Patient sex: M
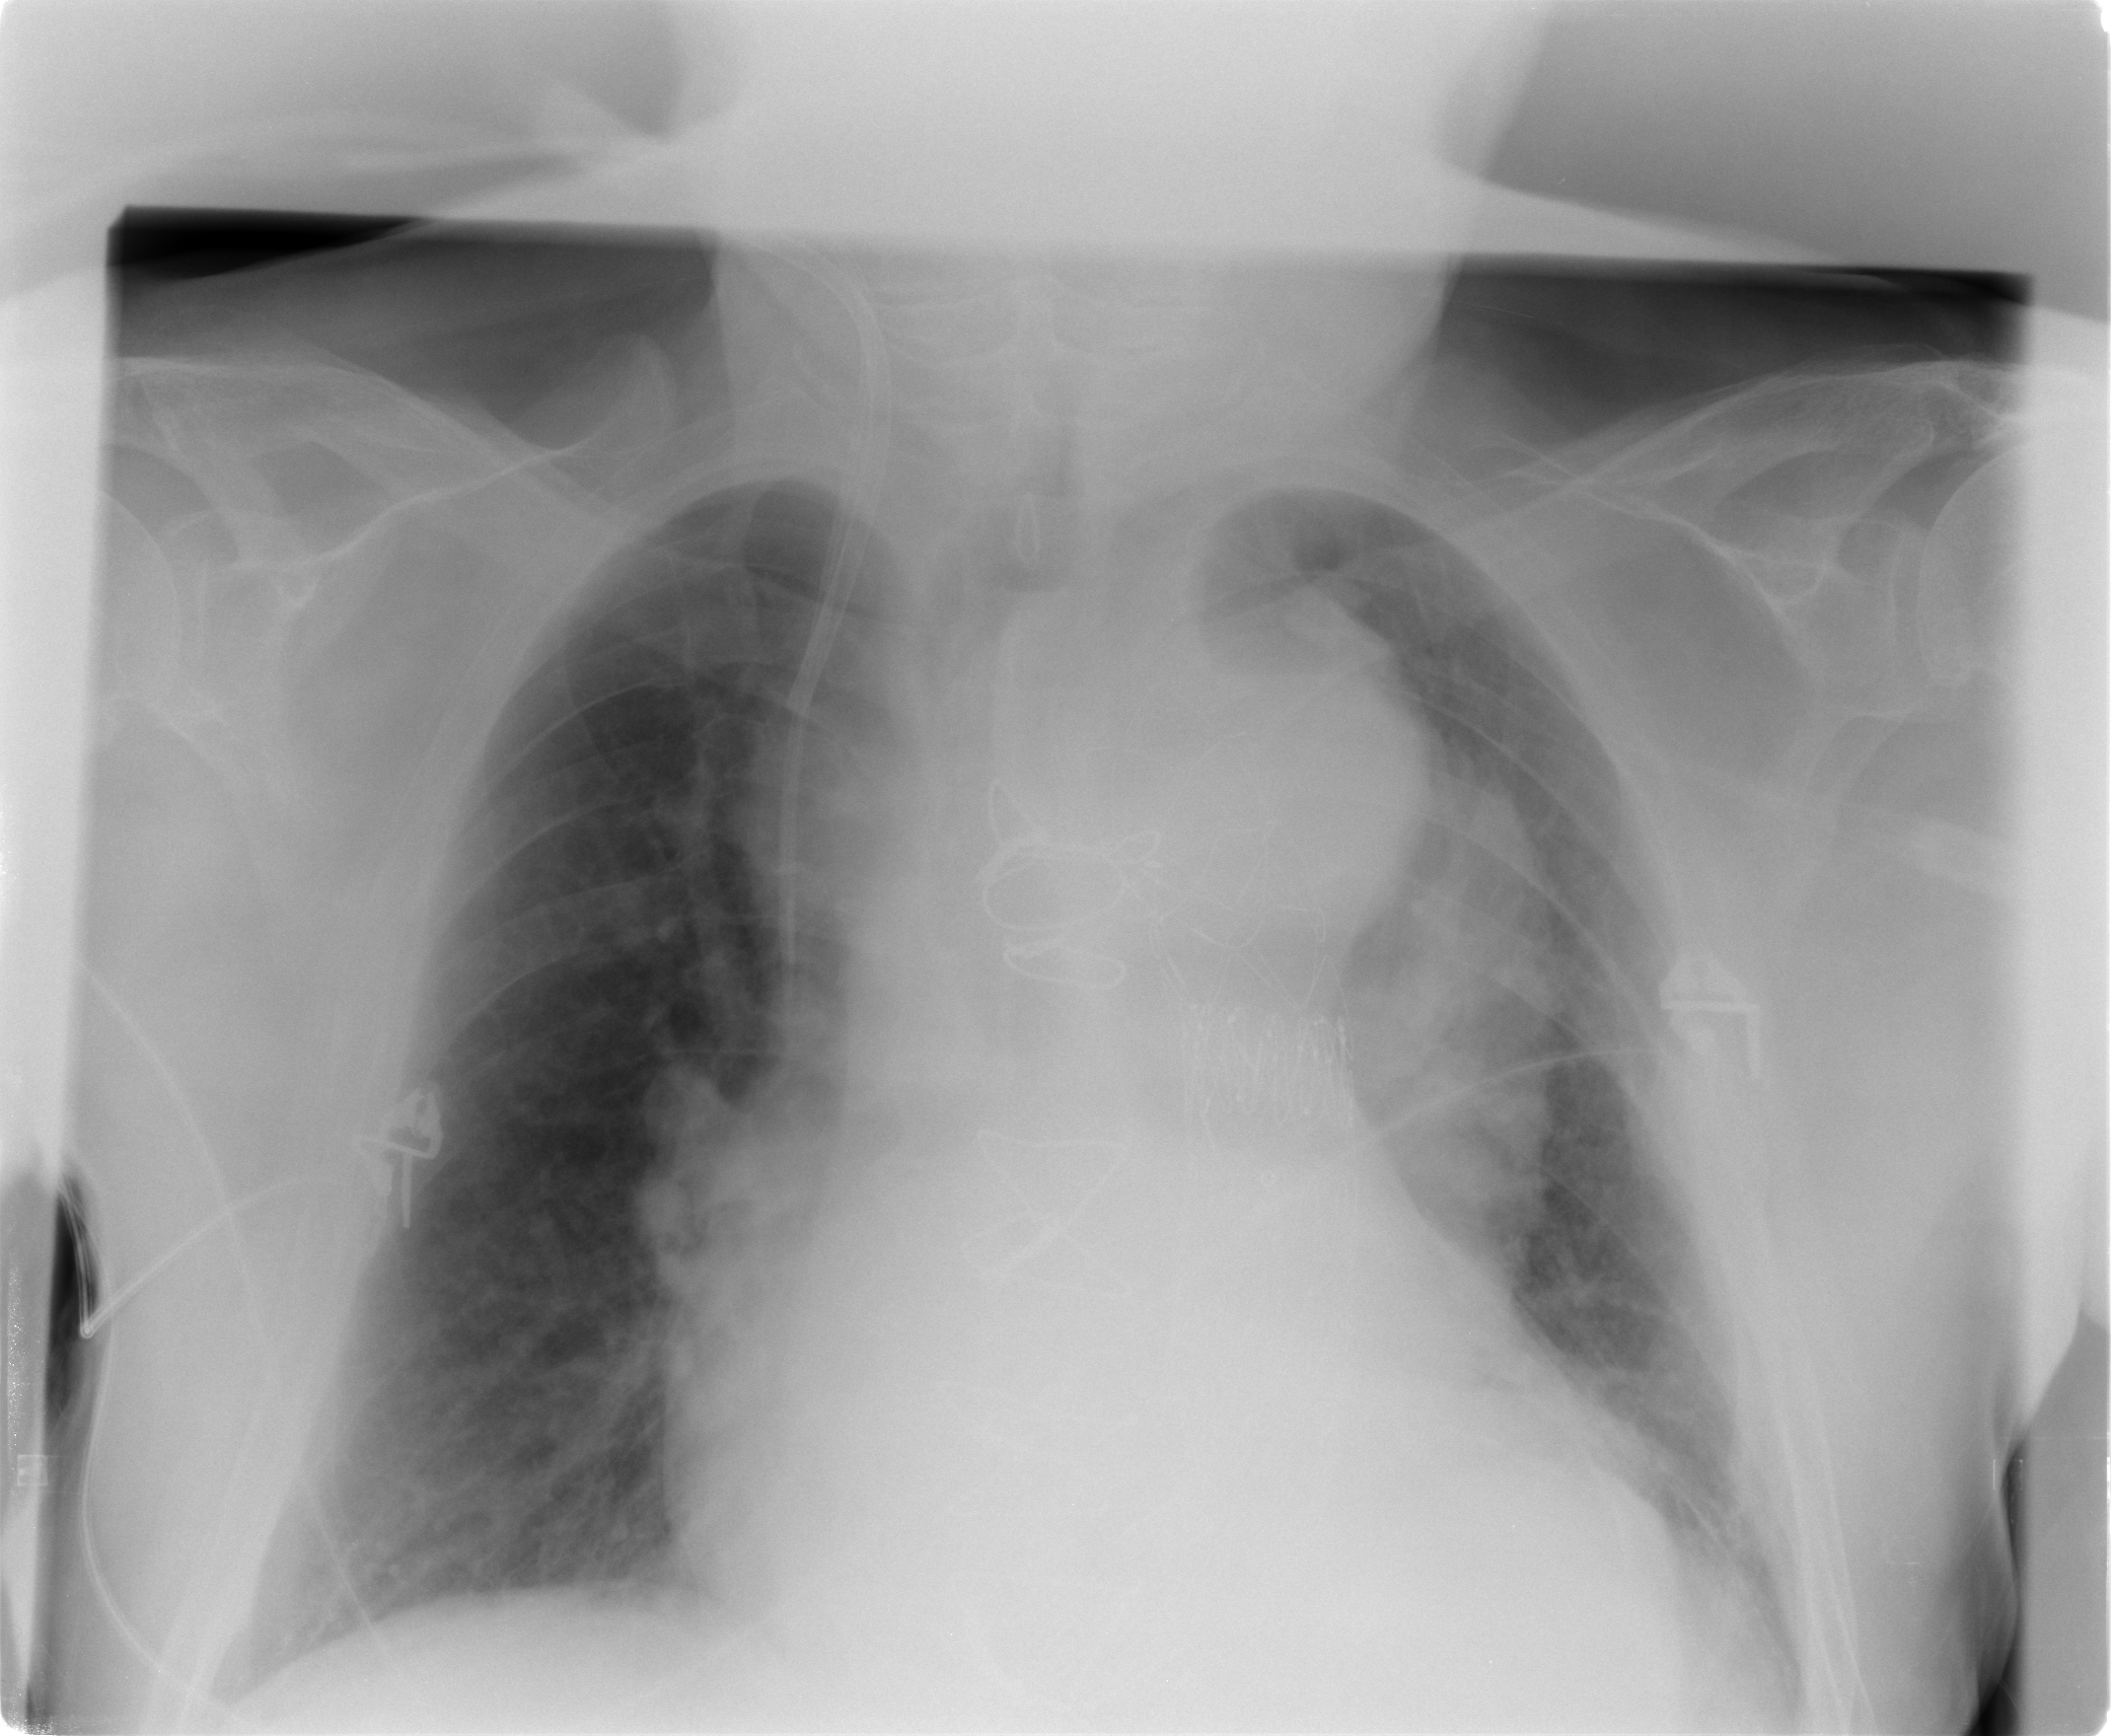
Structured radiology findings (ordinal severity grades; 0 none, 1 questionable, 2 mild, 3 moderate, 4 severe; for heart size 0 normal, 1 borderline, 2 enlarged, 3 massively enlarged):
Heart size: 2
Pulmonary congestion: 0
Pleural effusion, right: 0
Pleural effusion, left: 0
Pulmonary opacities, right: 0
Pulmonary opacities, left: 0
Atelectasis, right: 0
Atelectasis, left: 2